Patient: sex M, age 44
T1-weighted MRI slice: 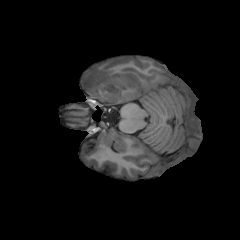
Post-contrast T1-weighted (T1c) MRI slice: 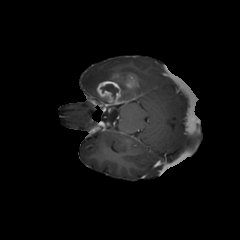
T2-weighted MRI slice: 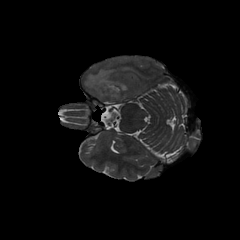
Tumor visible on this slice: yes
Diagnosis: Glioblastoma, IDH-wildtype
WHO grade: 4